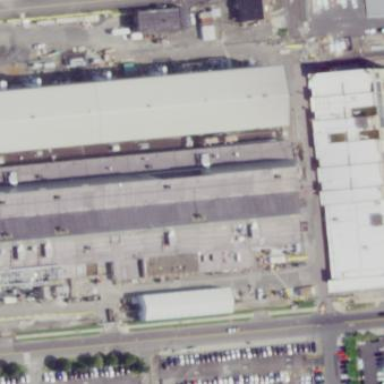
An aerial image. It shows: Industrial building.